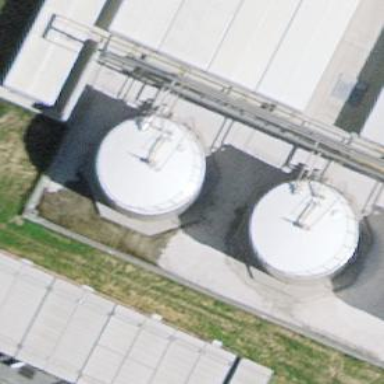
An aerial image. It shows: Industrial building with storage tank.